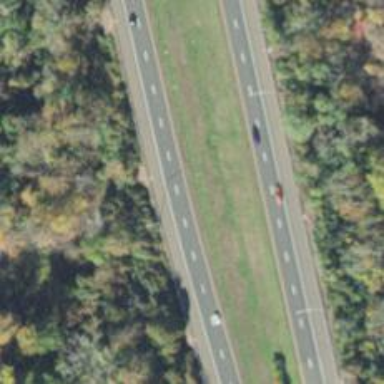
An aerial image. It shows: Motorway.